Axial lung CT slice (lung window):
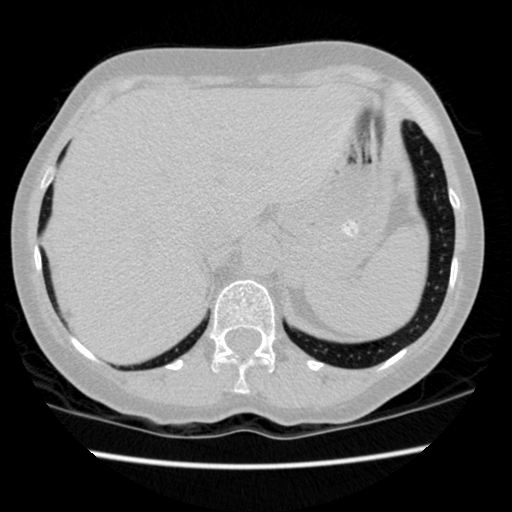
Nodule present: no